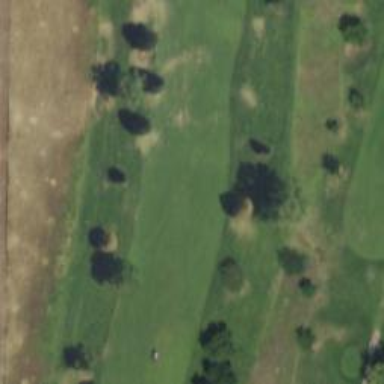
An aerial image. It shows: View of golf hole.